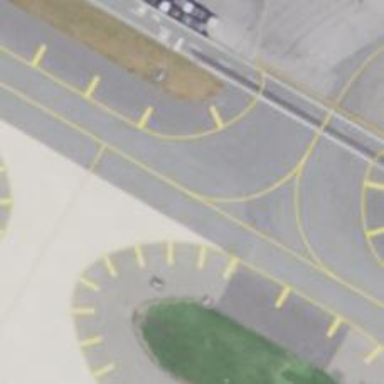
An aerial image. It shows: View of taxiway at the airport.